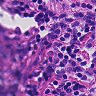
Metastatic tissue present: no